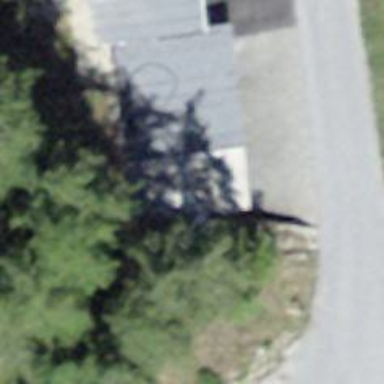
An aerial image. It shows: Garage building.